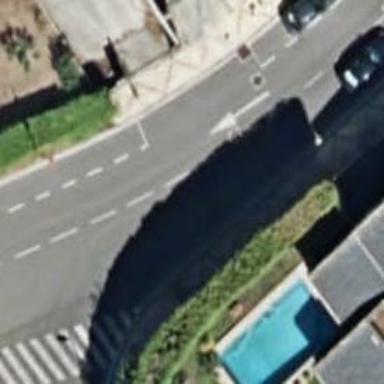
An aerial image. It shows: Residential road with asphalt surface. Both sides of the road have parallel parking lanes.